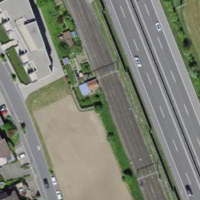
EUNIS habitat code: 57
Species observed at this site:
Cyanistes caeruleus
Parus major
Vanessa atalanta
Milvus migrans
Milvus milvus
Pica pica
Carduelis carduelis
Buteo buteo
Motacilla alba
Delichon urbicum
Turdus merula